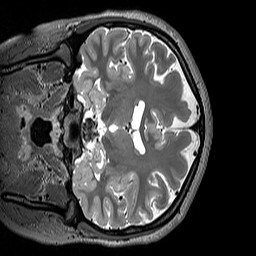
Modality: T2w
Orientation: coronal
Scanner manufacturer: siemens
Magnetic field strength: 3 T
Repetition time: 3.2 s
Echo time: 0.406 s